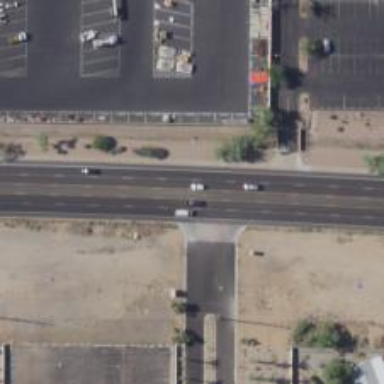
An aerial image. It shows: Secondary road with asphalt surface and sidewalk on the left side.